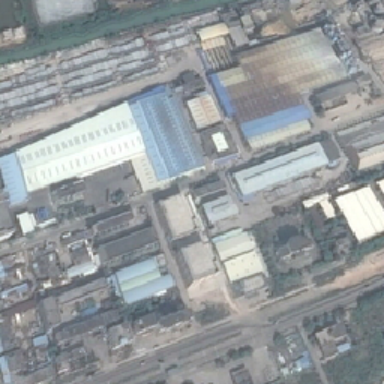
There are many industrial parks around the lake .